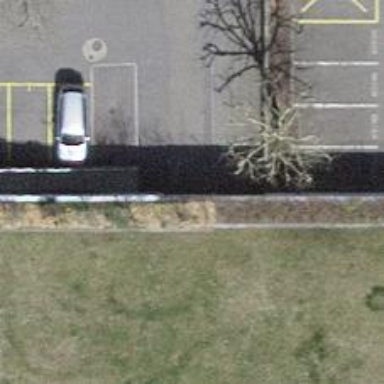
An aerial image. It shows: Parking entrance.